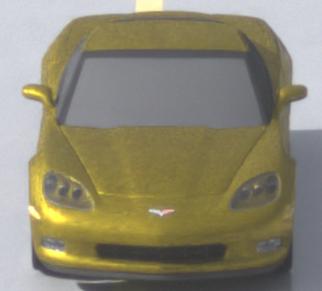
Make: Chevrolet
Model: Corvette Coupé
Detailed model: Corvette (C6) Coupé
Model produced from: 2005/02
Model produced until: 2008/03
Doors: 3
Color: yellow
Road condition: wet road
Daytime: morning or afternoon
Contrast: low contrast